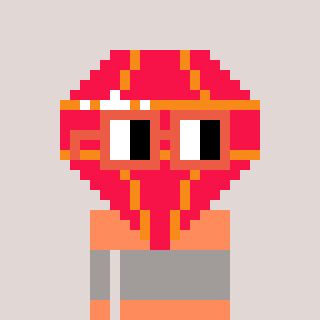
a pixel art character with square orange glasses, a red diamond-shaped head and a peachy-colored body on a warm background